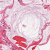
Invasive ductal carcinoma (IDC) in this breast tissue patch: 0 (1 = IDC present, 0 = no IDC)